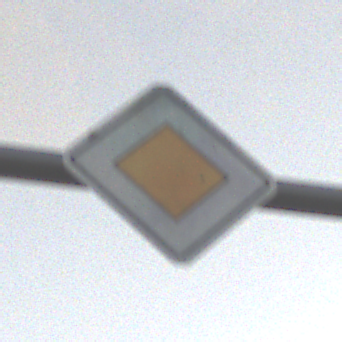
Verkehrszeichen: Vorfahrtsstrasse
Umgebung: Outdoor, RoadRail
Tageszeit: SunriseSunset
Wetter: PartlyCloudy
Licht: Natural
Jahreszeit: NotSpecified
Kontrast: LowContrast